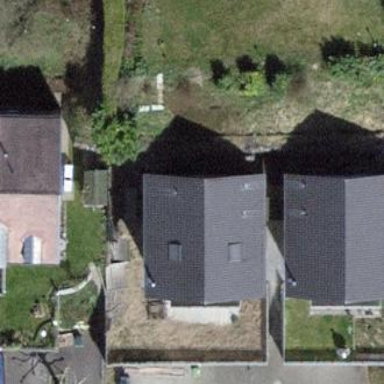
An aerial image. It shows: Building with tile roof.